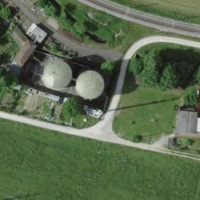
EUNIS habitat code: 55
Species observed at this site:
Sedum acre